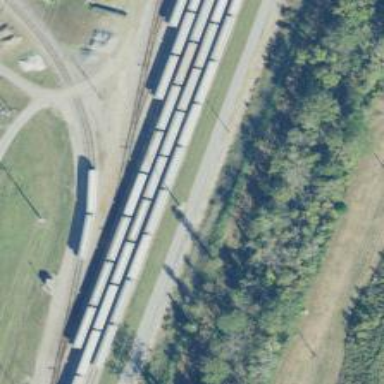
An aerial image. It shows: Railway yard in service.